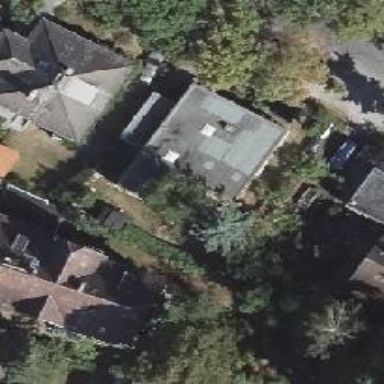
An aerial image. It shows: Detached building with flat roof.